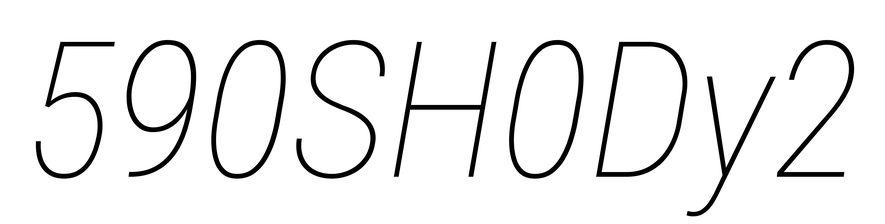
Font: Roboto-Italic_Condensed_Thin_Italic